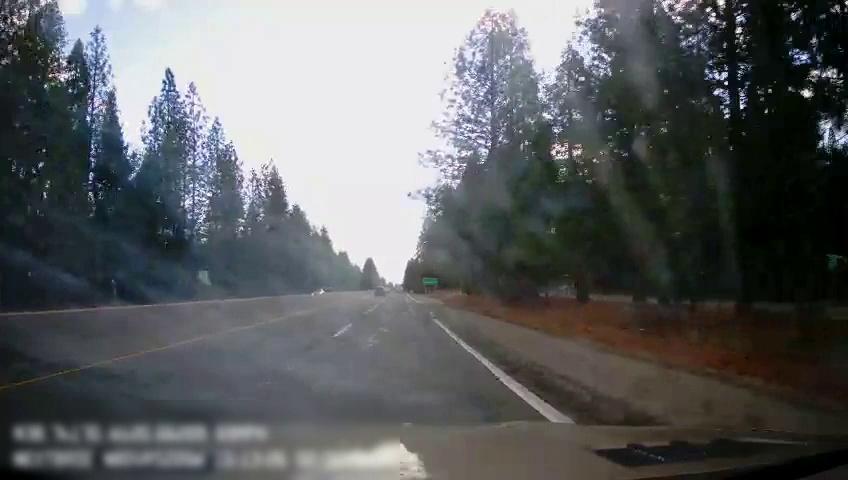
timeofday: Day
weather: Sunny
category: Drivable Space
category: Vehicles | SUV
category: Vehicles | Car
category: Lanes | Alternate Lane
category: Lanes | Current Lane
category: Lanes | Alternate Lane
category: Traffic | Signs